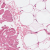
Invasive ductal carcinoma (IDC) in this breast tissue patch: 0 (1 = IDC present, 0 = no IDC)